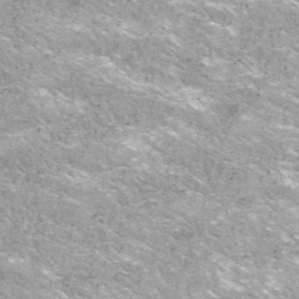
Label: frost